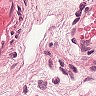
Metastatic tissue present: no